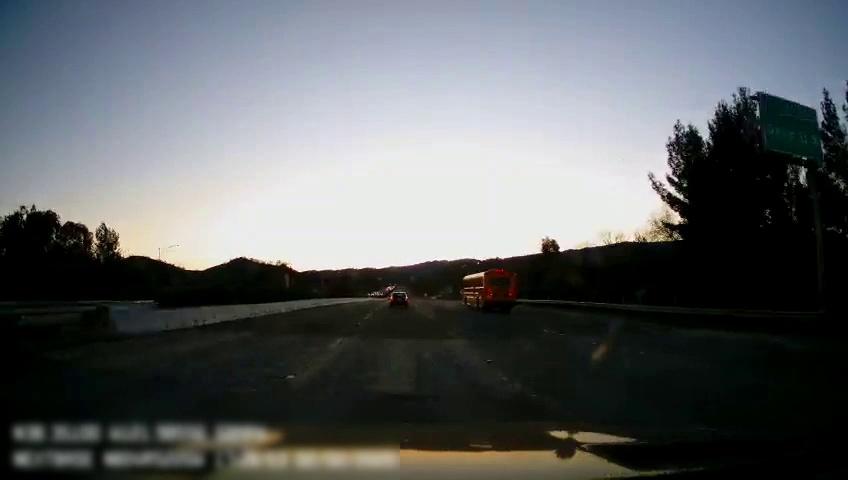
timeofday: Day
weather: Cloudy
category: Drivable Space
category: Vehicles | Bus
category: Vehicles | Car
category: Lanes | Current Lane
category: Lanes | Current Lane
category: Lanes | Alternate Lane
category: Traffic | Signs